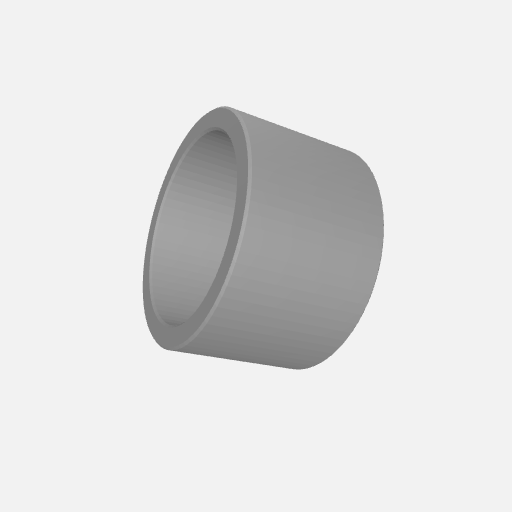
Part: Spacer8ID10OD6